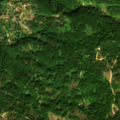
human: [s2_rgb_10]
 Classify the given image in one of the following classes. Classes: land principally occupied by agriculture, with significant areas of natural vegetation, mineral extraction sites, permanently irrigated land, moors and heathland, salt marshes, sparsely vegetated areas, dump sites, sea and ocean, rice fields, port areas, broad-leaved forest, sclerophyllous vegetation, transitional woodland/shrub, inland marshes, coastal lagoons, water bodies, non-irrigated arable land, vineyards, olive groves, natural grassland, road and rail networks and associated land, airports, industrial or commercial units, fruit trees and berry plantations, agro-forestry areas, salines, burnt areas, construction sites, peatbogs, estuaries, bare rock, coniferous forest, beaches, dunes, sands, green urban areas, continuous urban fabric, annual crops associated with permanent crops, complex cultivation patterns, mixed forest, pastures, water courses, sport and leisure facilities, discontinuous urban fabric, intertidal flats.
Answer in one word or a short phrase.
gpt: pastures, broad-leaved forest, transitional woodland/shrub